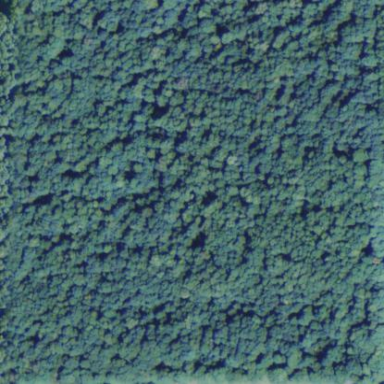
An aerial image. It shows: Nature reserve known as commercial forest.